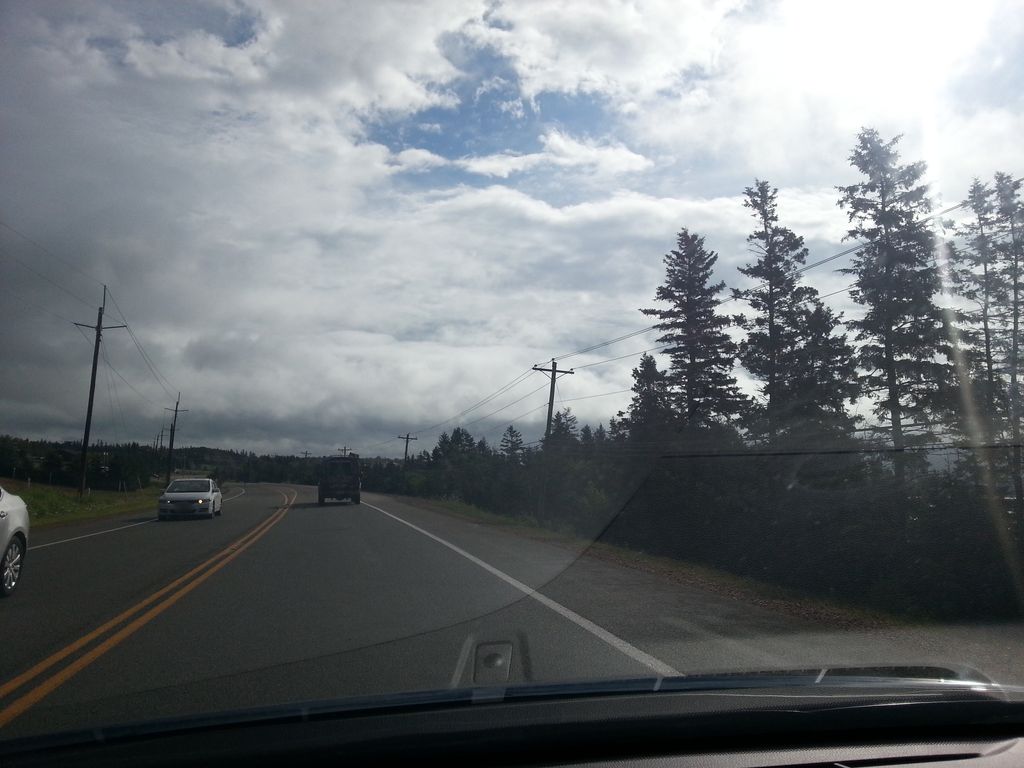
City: charlottetown